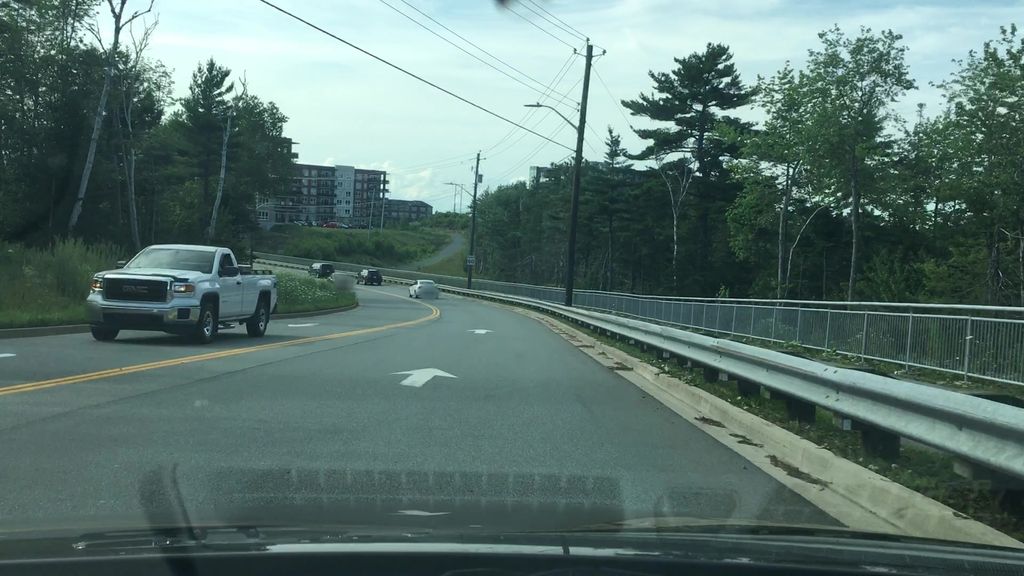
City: halifax